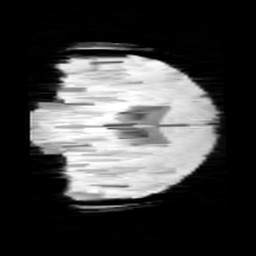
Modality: minIP
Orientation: coronal
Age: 11
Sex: female
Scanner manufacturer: siemens
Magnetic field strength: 3 T
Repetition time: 0.027 s
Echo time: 0.02 s